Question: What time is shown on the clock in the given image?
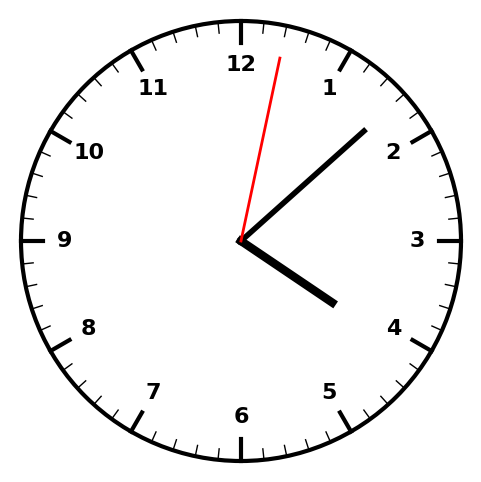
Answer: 04:08:02